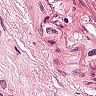
Metastatic tissue present: yes